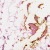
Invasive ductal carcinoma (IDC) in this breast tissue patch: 0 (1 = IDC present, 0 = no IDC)